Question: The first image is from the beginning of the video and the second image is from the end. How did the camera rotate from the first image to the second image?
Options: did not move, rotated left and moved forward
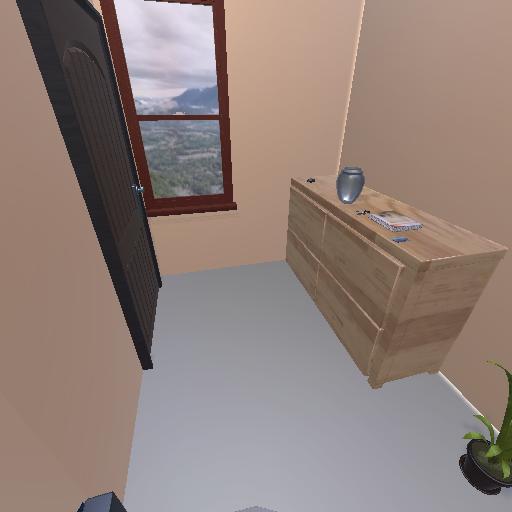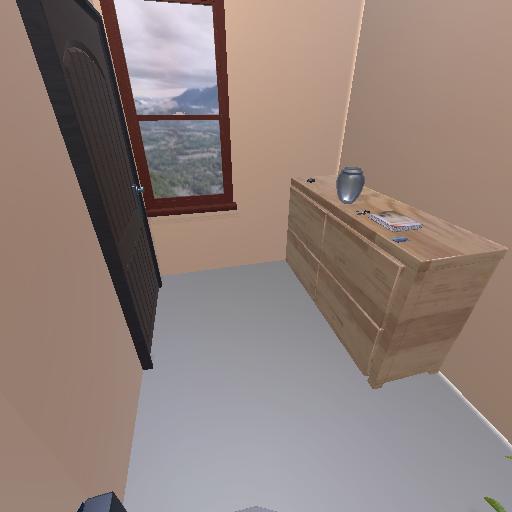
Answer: did not move